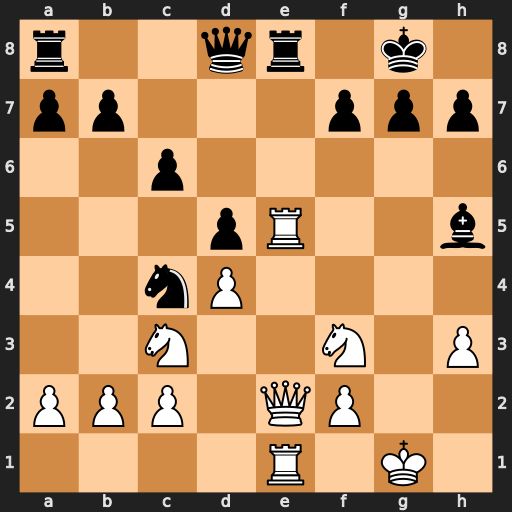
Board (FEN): r2qr1k1/pp3ppp/2p5/3pR2b/2nP4/2N2N1P/PPP1QP2/4R1K1
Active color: w
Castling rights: -
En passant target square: -
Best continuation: Rxe8+ Qxe8 Qxe8+ Rxe8 Rxe8#